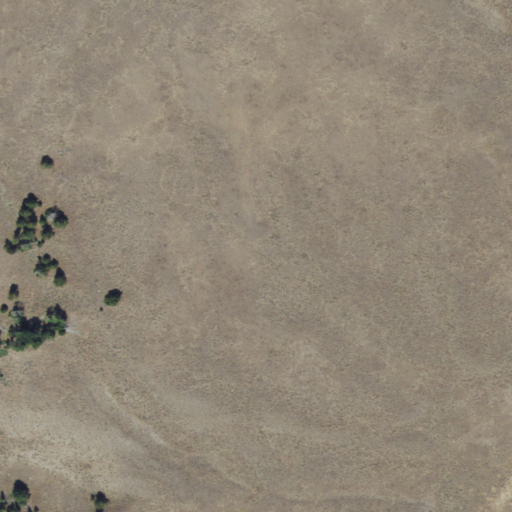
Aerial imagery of ridge(s) in Wyoming named Burnt Ridge containing only shrub